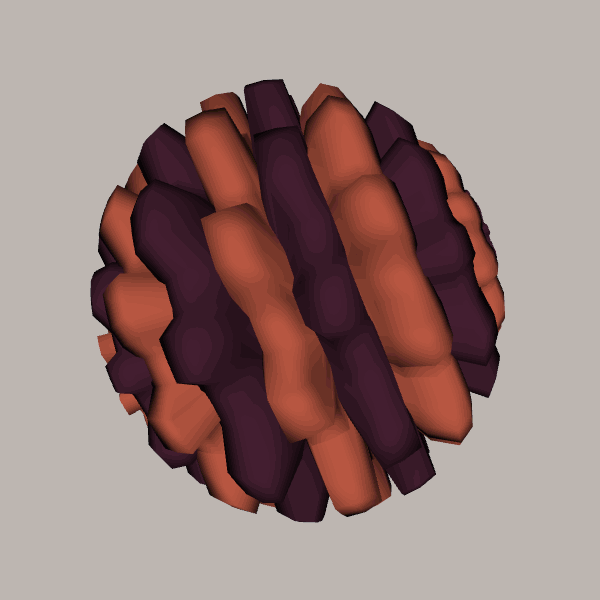
Background: light